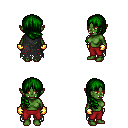
a pixel art fantasy rpg character, female body template, orc, green skin, black tattered cape, red pants, green right-swept hairstyle, gold gloves, four views (front, back, left, right), 2x2 character sprite sheet, small pixel art, hard edges, no anti-aliasing